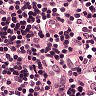
Metastatic tissue present: no